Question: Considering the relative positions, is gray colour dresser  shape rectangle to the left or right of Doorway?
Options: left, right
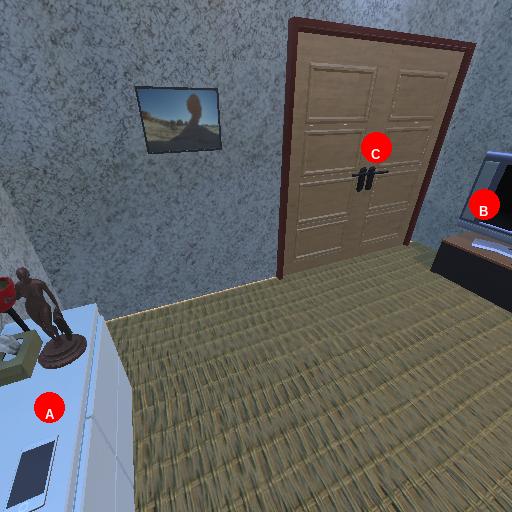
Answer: left